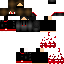
A male human skin with dark skin, wearing brown long hair dressed in a black hoodie and black pants, featuring a closed mouth.